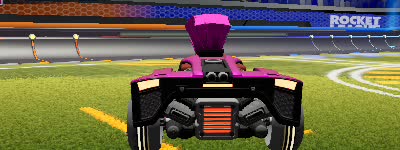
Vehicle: breakout